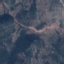
Land use / land cover: HerbaceousVegetation